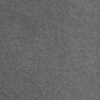
Label: dusty